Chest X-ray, PA view. Patient: 49 years old, sex F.
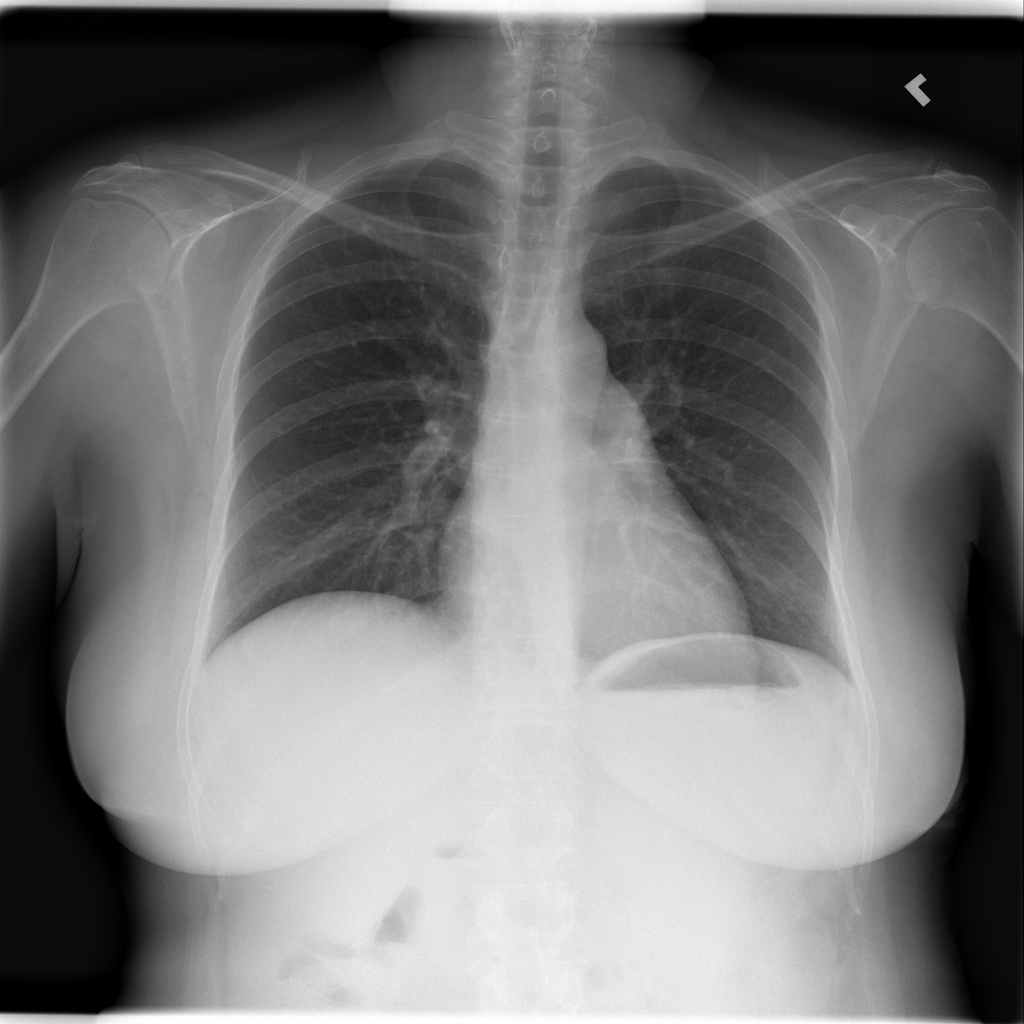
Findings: No Finding